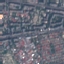
Land use / land cover: Residential